Interaction volume radius: 5 \u00c5
Interaction volume height: 10 \u00c5
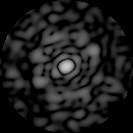
Disorder parameter: 0.8122